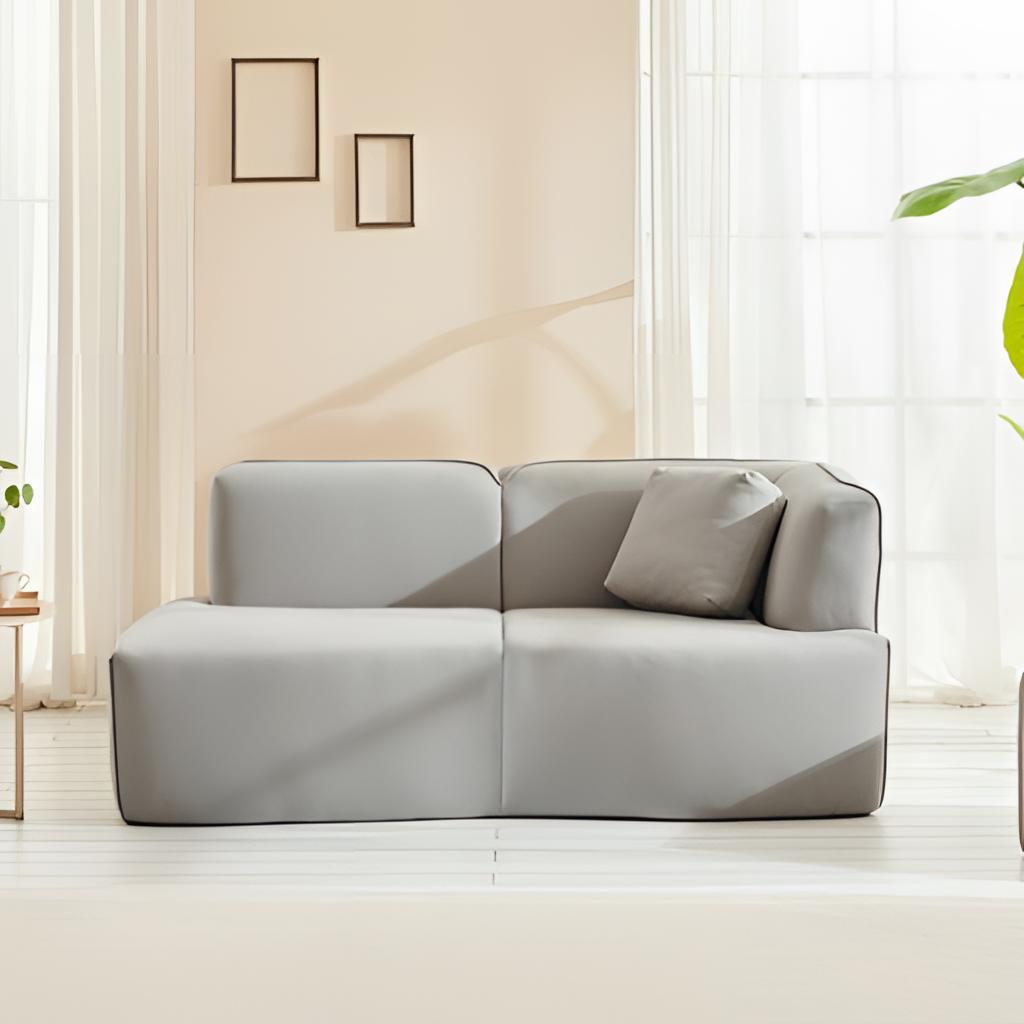
gray leather sofa, living room, paint wallpaper, with solid pattern, wood flooring, with plank pattern, modern